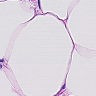
Metastatic tissue present: no